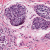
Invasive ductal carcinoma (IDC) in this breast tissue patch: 0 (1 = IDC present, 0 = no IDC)